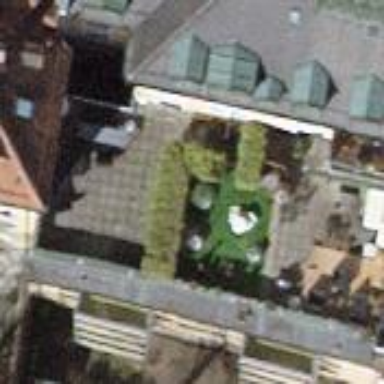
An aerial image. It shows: Balcony as part of building.